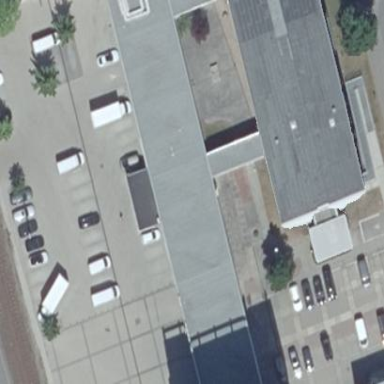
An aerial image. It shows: Commercial building with flat roof. The roof is covered with gray tar paper.